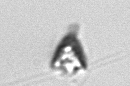
Label: Pyramimonas_longicauda